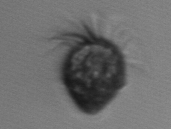
Label: Ciliophora